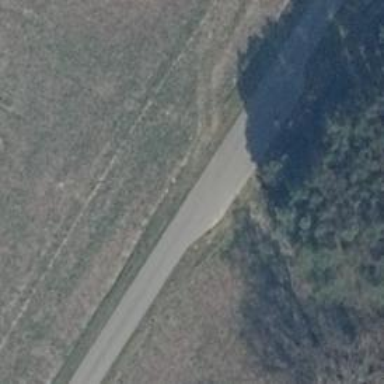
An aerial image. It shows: Passing place on the road.